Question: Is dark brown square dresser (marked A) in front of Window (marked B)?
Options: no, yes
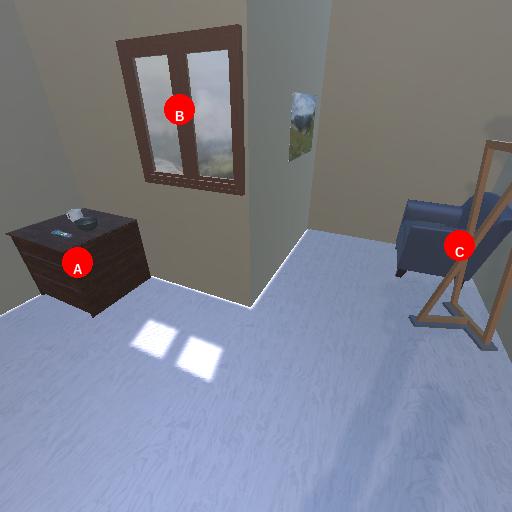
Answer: no